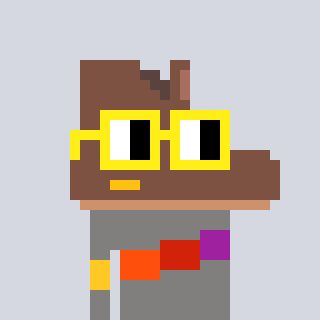
a pixel art character with square yellow glasses, a boot-shaped head and a bluegrey-colored body on a cool background